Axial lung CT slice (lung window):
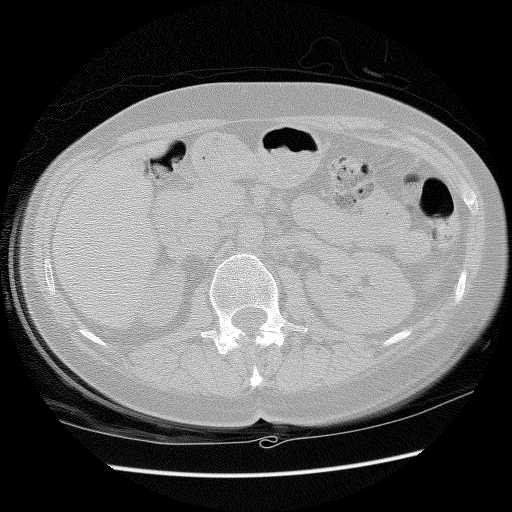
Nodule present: no